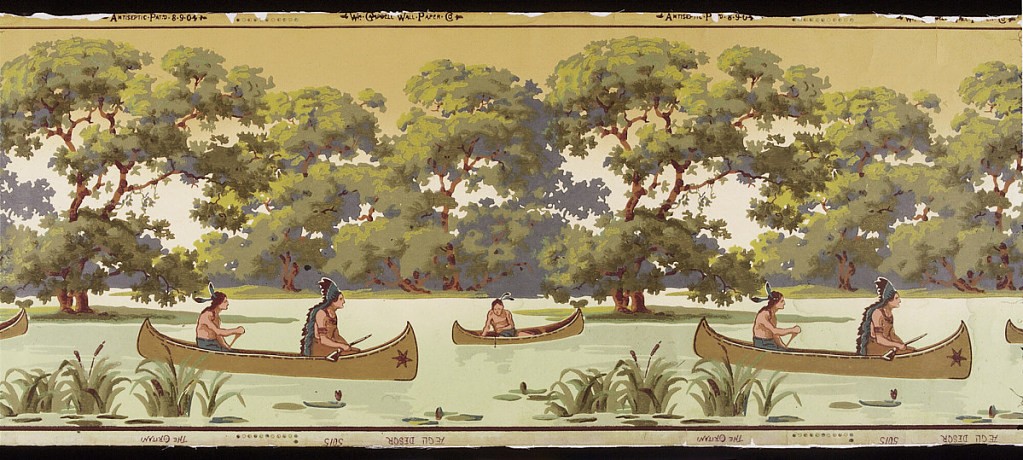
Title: The Oritani
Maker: Wm. Campbell Wall Paper Company, 1872
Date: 1905–1915
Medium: Machine-printed paper
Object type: Frieze
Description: Repeating design of stream with canoes carrying Indians, some carrying rifles, some fishing. Trees form a band in the background. Printed in top selvedge: Antiseptic Pat'd 8-9-04, and Wm. Campbell-Wall-Paper-Co., with color register marks; printed in bottom selevedge: The Oritani, Aegli Desgr, 5015. Printed in greens, red and browns, the trees in "a" largely green, and those in "b" in brown.